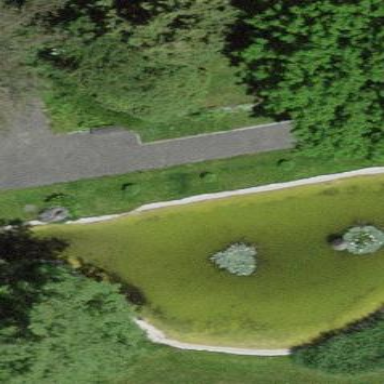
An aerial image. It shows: Pond with natural water.